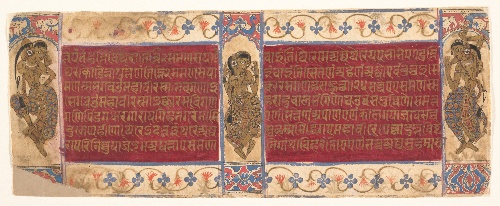
Date: ca. 1490
Object type: Folio
Classification: Paintings
Medium: Ink and opaque watercolor on paper
Culture: India (Gujarat)
Dimensions: Overall: 4 1/2 x 11 1/2 in. (11.4 x 29.2 cm)
Department: Asian Art
Credit line: Purchase, Margery and Harry Kahn Gift, 1977
Accession year: 1977
Repository: Metropolitan Museum of Art, New York, NY
Tags: Women